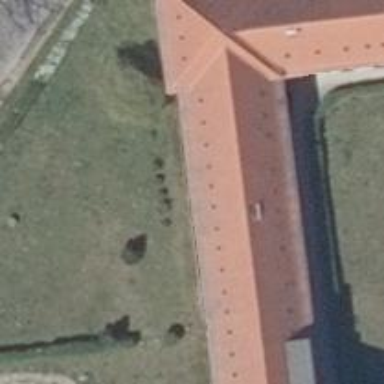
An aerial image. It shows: Building with gabled roof.